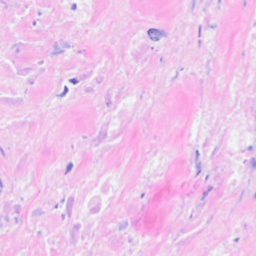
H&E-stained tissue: Breast